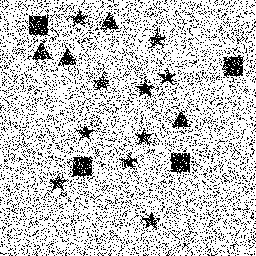
Squares: 4
Triangles: 4
Stars: 10
Total shapes: 18